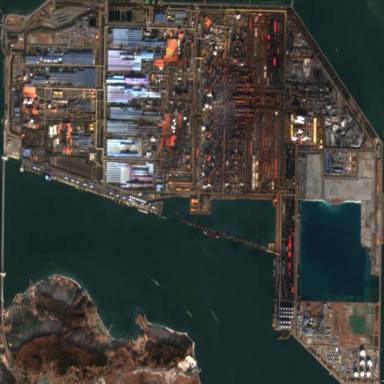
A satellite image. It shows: Industrial area predominantly made of steel structures.